Question: Ok, so I am working on an interface on qt, and I am using qtcreator as an IDE. The thing is that the algorithm works normally on mac, but on windows the same program gets an error.

the only difference is the compiler. The compiler I am using on windows is the visual c++, and on mac is clang (I think).
Is it possible that the same algorithm works on mac but doesn't on windows? If so, what problem could it be?
EDIT: I see that I got downvoted. I don't know exactly why. I know already what the error means, vector subscription out of range. The thing is that I don't want to waste time trying to find where the error is because it actually works fine on mac. Also the pc is better than the mac one.
EDIT 2: Indeed it looks like the same code works differently on windows than on mac. Tomorrow I will test it on mac to try to understand this, but the code that changes is this one:
'''
vector<double> create_timeVector(double simulationTime, double step) {
vector<double> time;
time.push_back(0);
double i = 0;
do {
++i;
time.push_back(time[i-1] + step);
} while (time[i] < simulationTime);
return time;
}
'''
The size of the vector that is returned is one size bigger on windows than on the mac. The thing is that I didn't make any changes on the code.
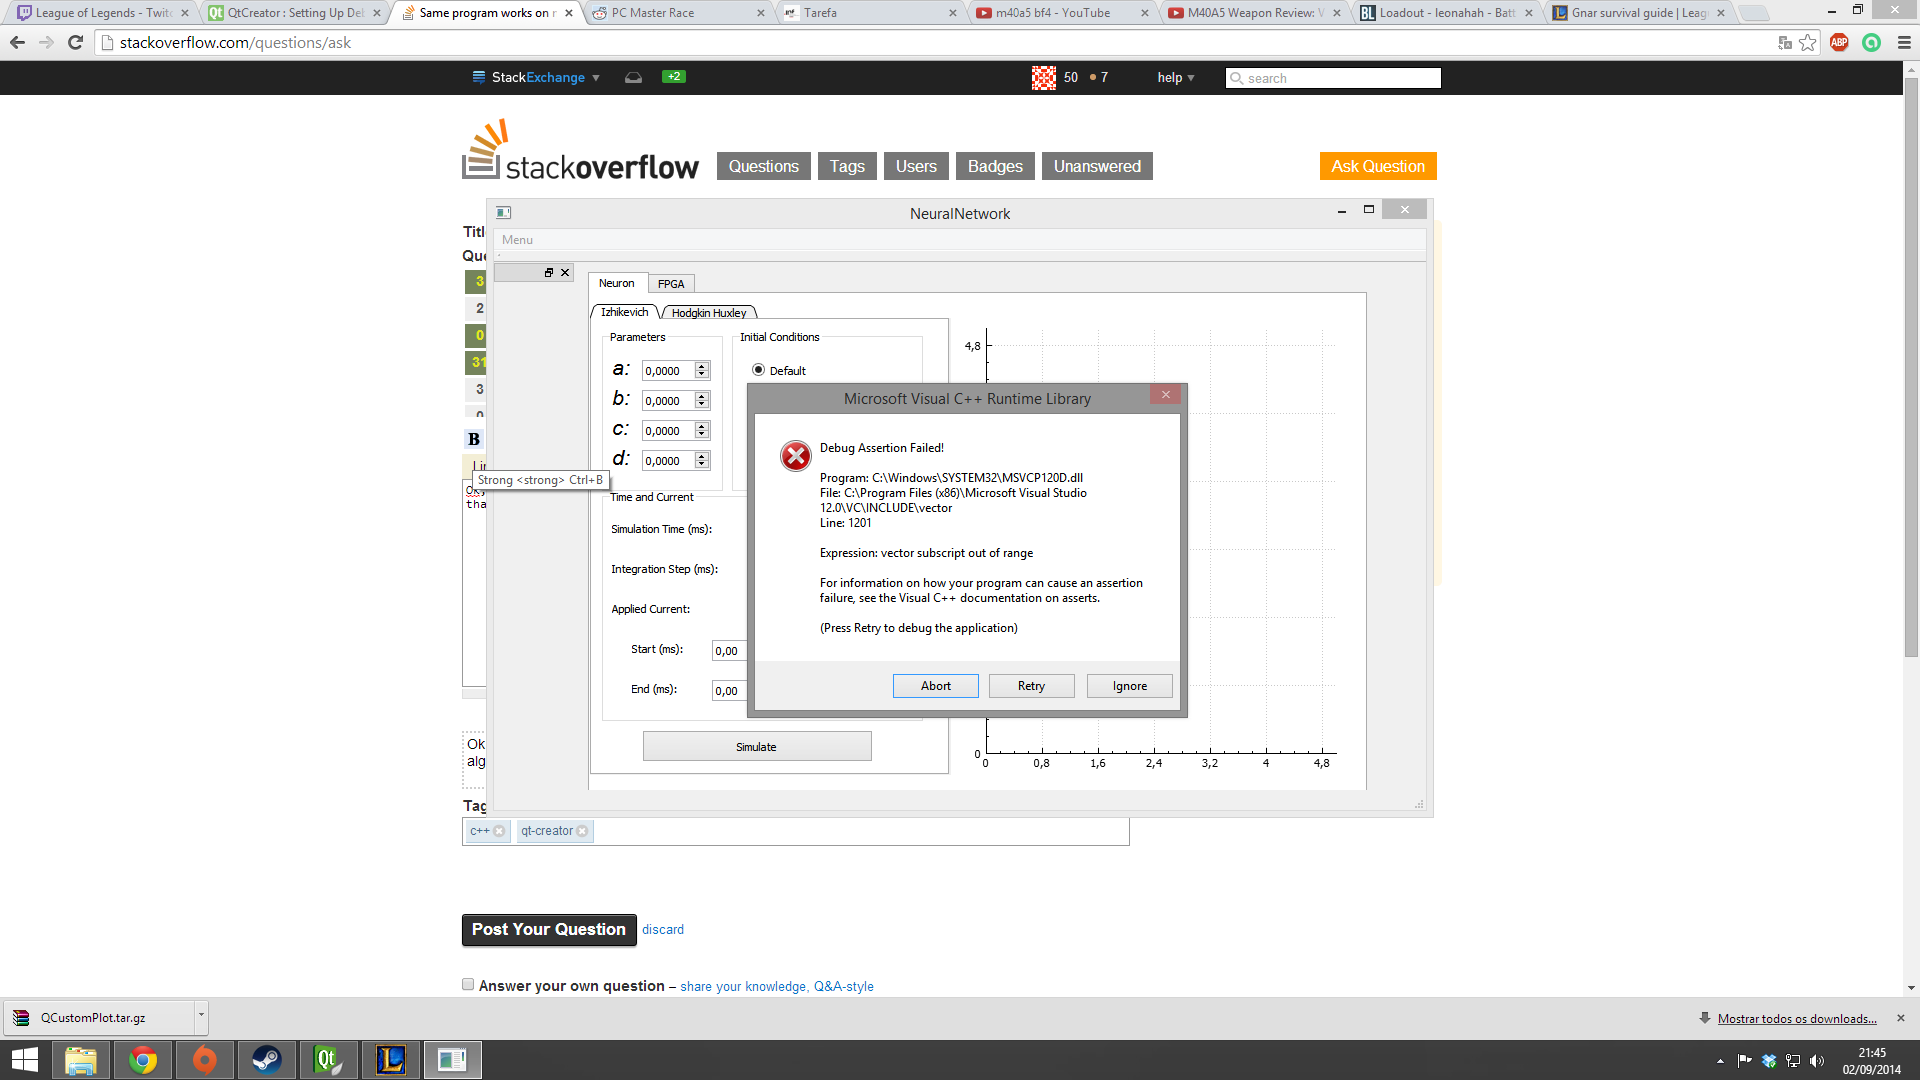
Answer: 'vector subscript out of range' means that you used '[n]' on a vector, and 'n' was less than '0' or greater than or equal to the number of elements in the vector.
This causes undefined behaviour, so different compilers may react in different ways.
To get reliable behaviour in this case, one way is to use '.at(n)' instead of '[]' and make sure you catch exceptions. Another way is to check your index values before applying them, so that you never access out of bounds in the first place.